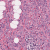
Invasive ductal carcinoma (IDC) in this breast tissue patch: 1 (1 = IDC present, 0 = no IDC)